Breast ultrasound image
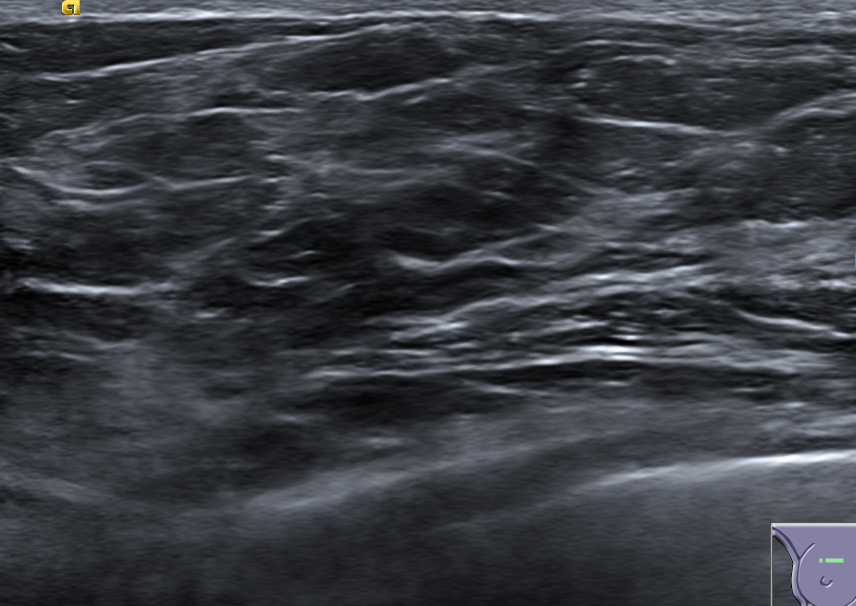
Diagnosis: normal